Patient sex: M
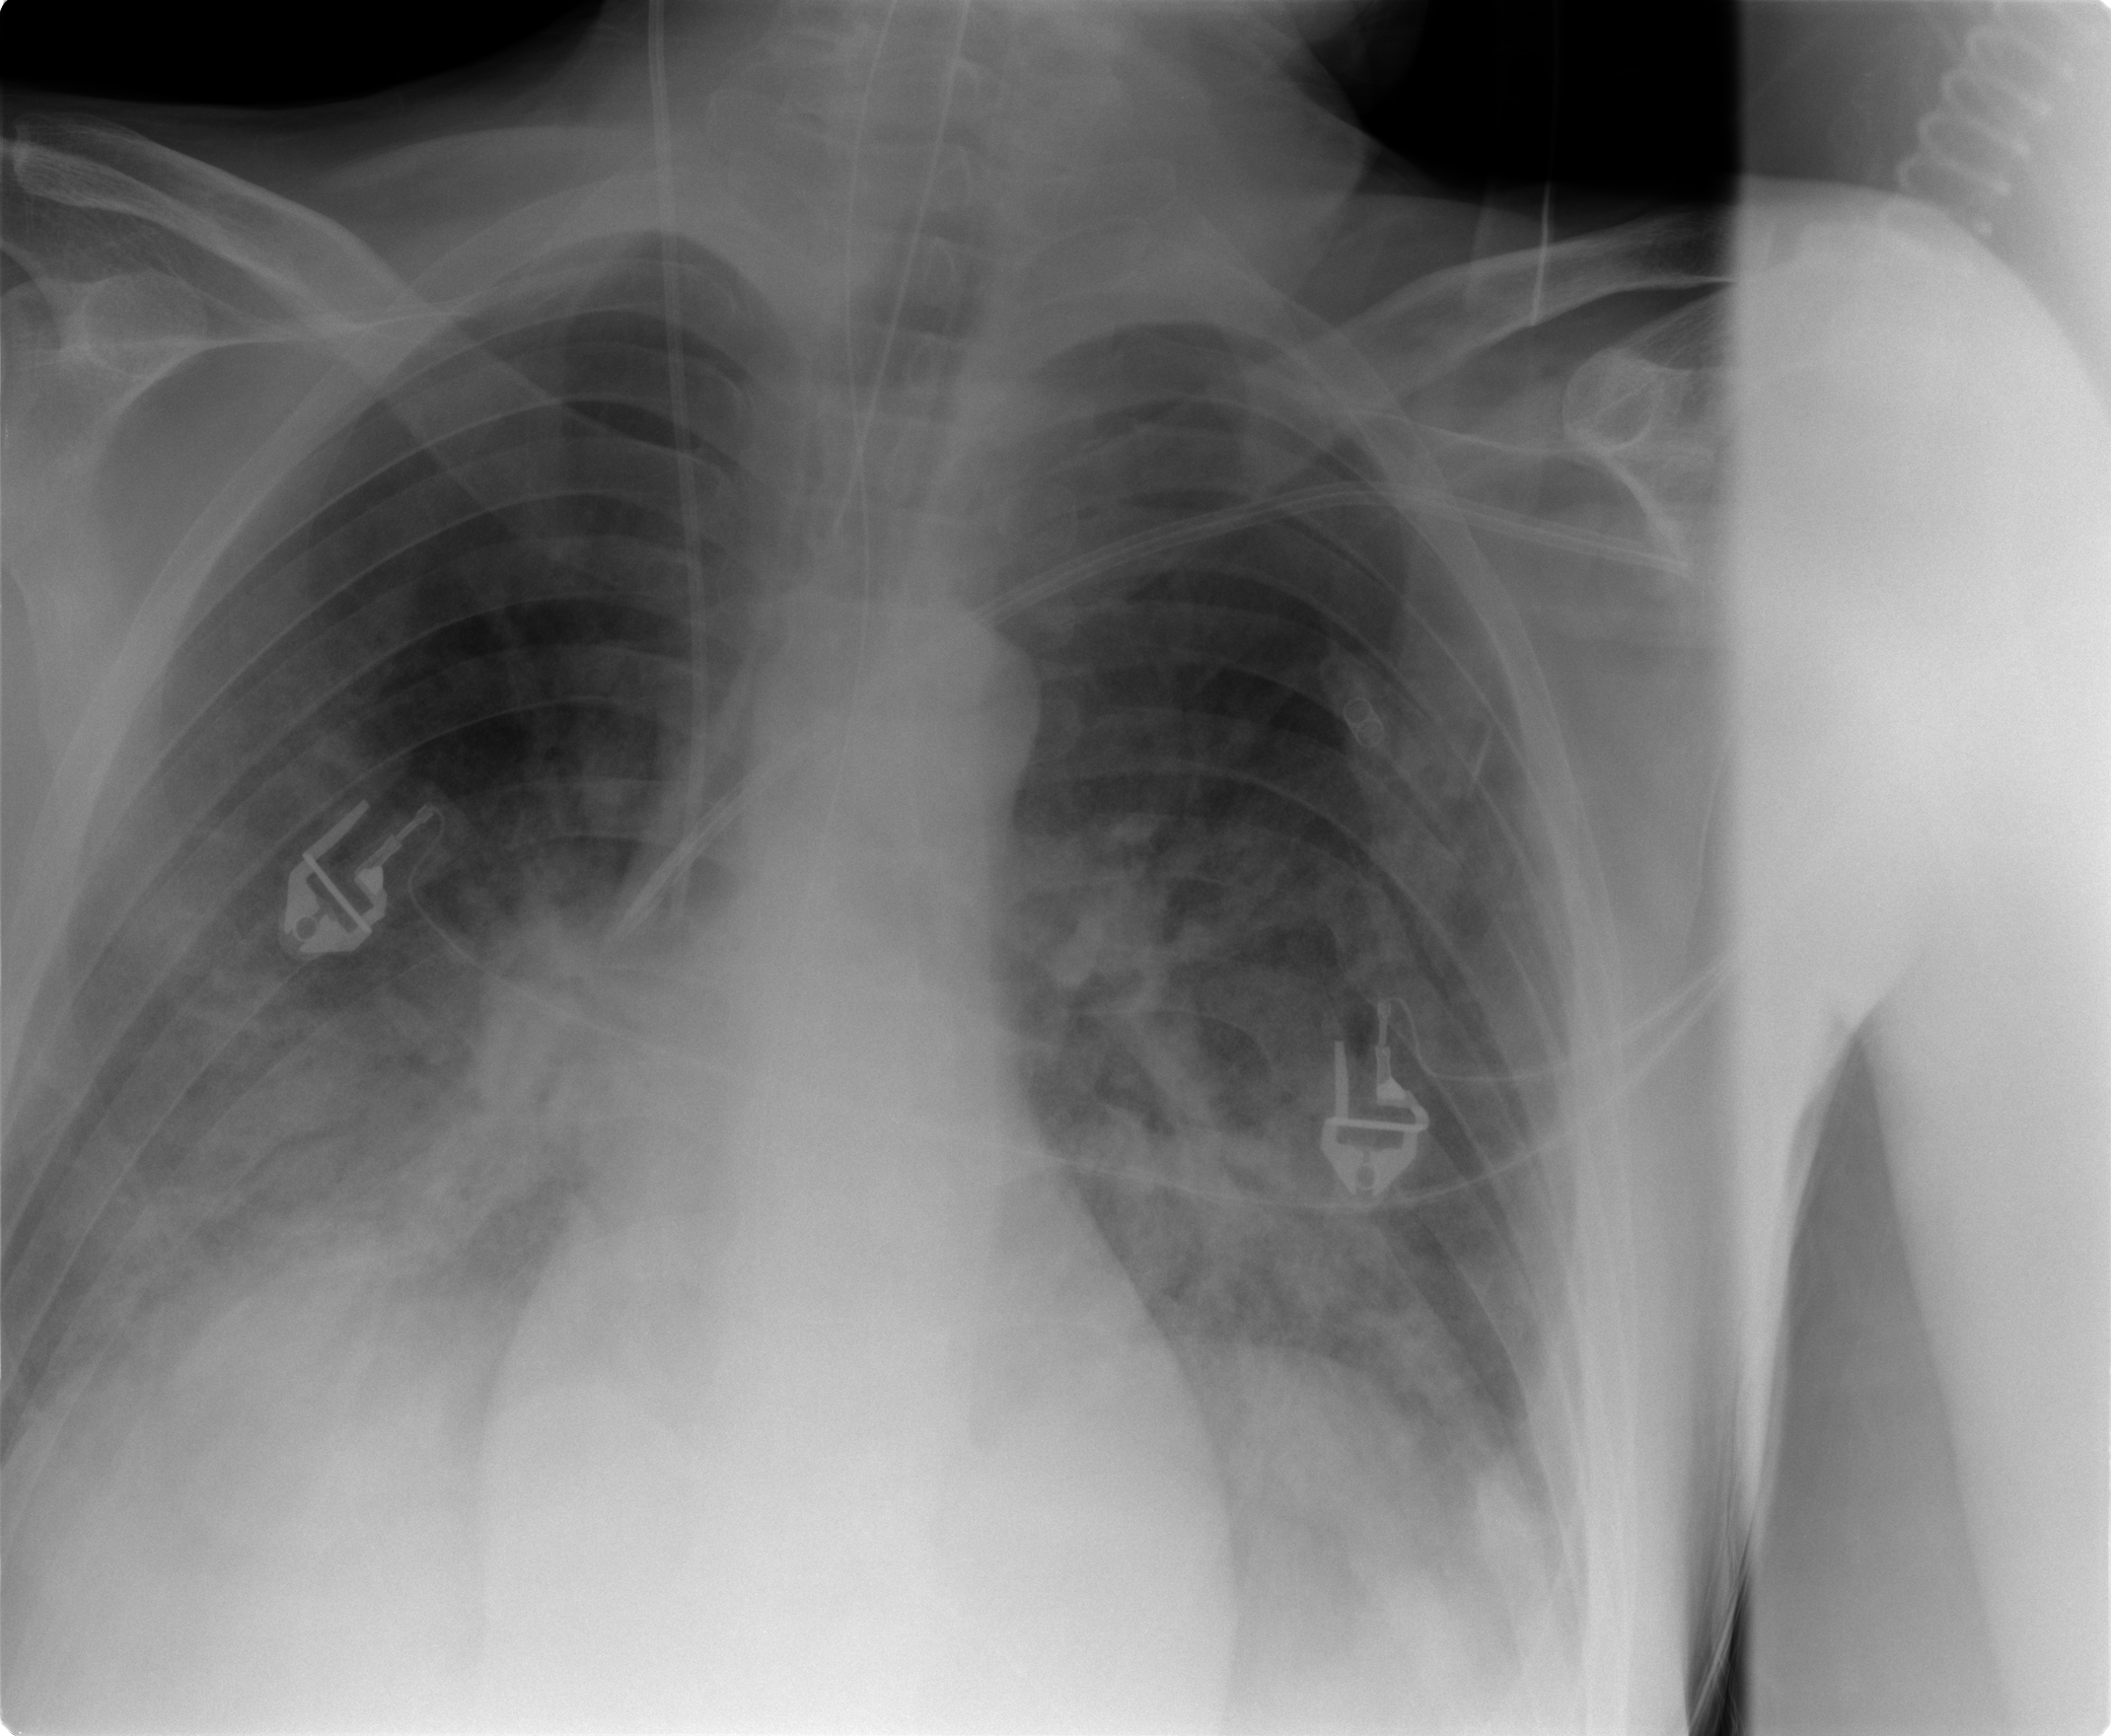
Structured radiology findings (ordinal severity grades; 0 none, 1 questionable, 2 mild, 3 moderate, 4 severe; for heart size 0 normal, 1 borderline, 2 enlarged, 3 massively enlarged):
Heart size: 0
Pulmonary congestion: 2
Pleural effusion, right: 1
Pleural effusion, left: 0
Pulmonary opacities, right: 3
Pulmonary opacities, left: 3
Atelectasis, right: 2
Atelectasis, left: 2